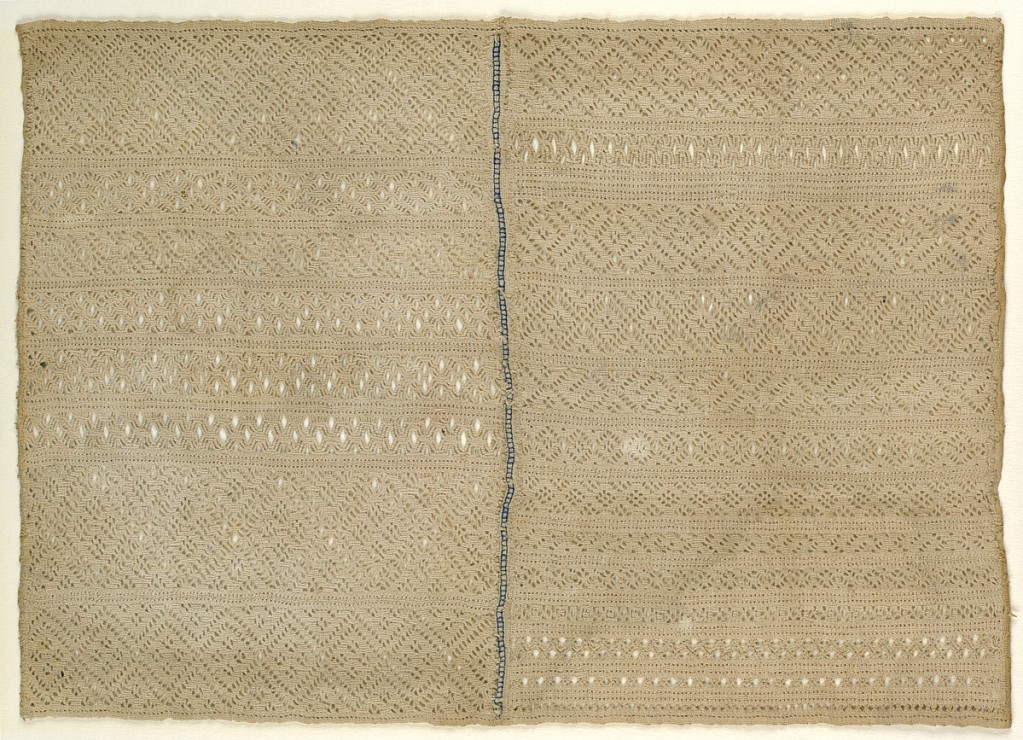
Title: Sampler
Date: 18th century
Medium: cotton embroidery on cotton foundation Technique: embroidered in four-sided stitch and withdrawn element work with needlemade filling on plain weave foundation
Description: Twenty-two bands of pattern, all in natural.